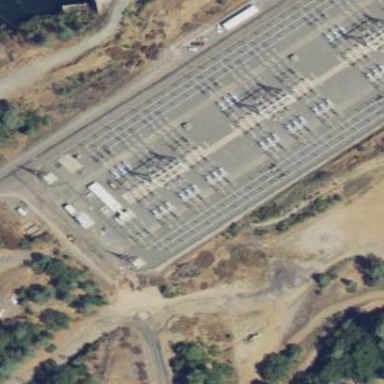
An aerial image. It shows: Switchyard substation.